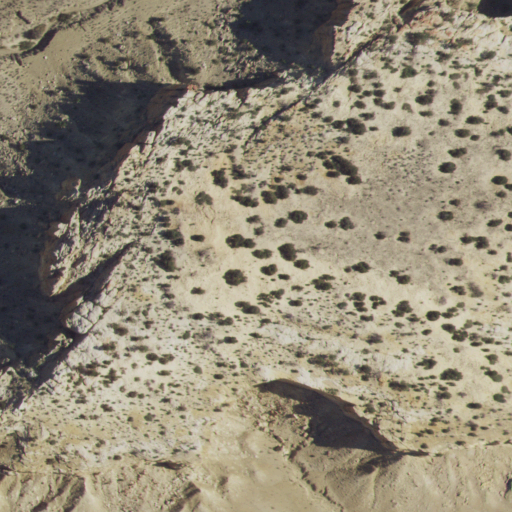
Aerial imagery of mountain in New Mexico named Mesita de la Ventana containing only shrub